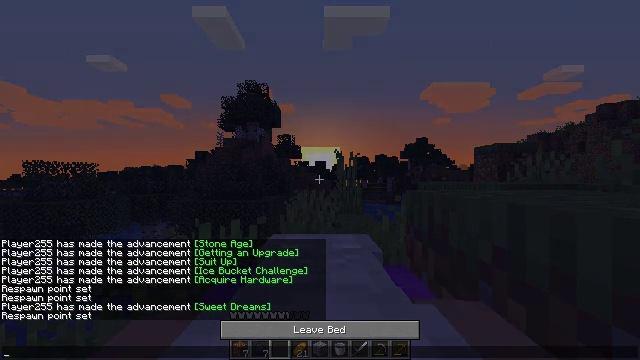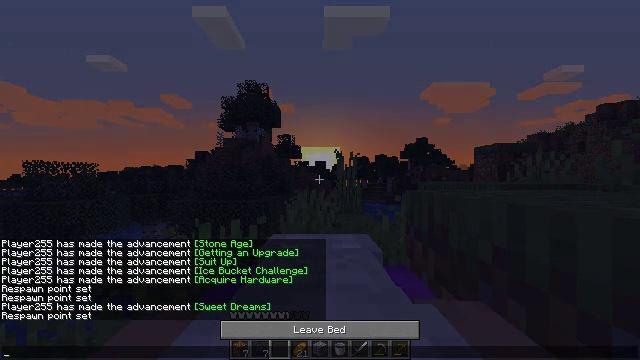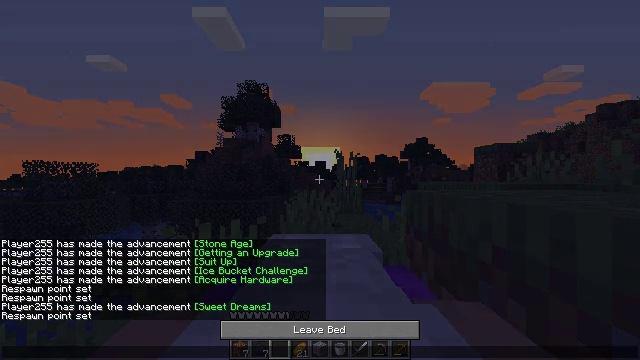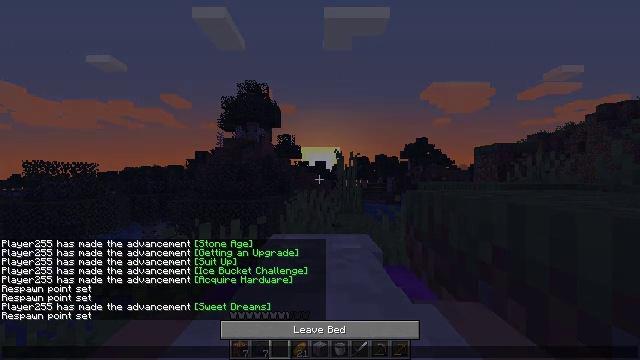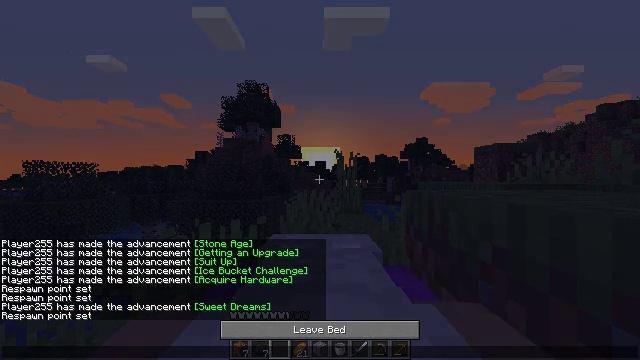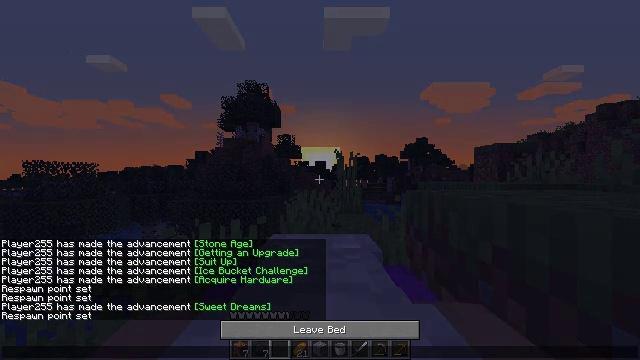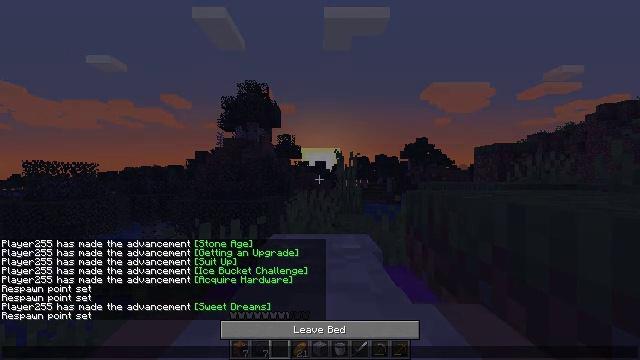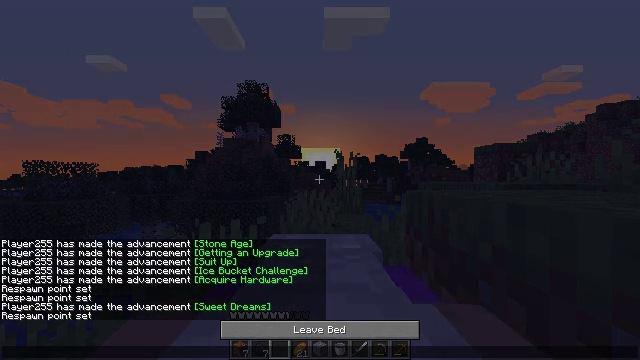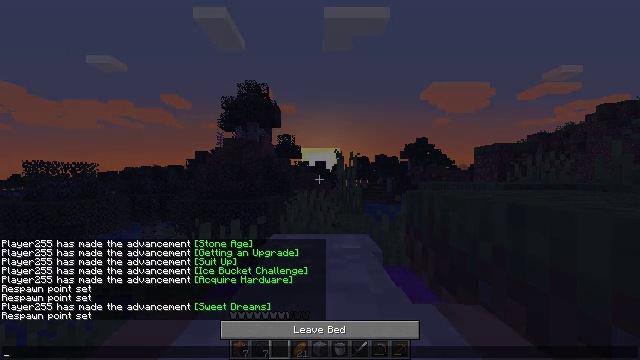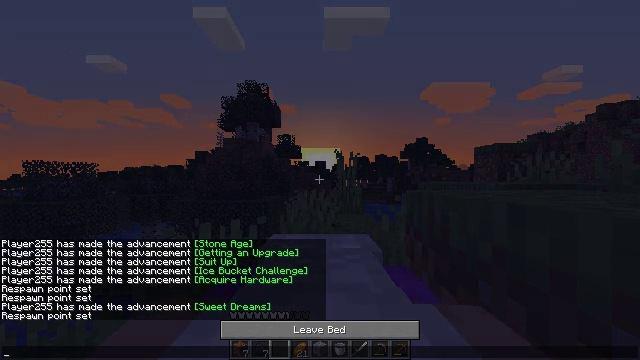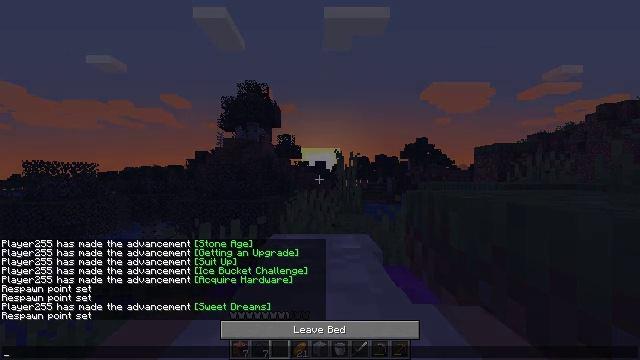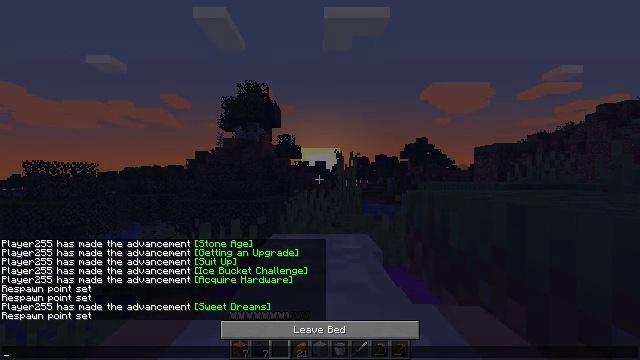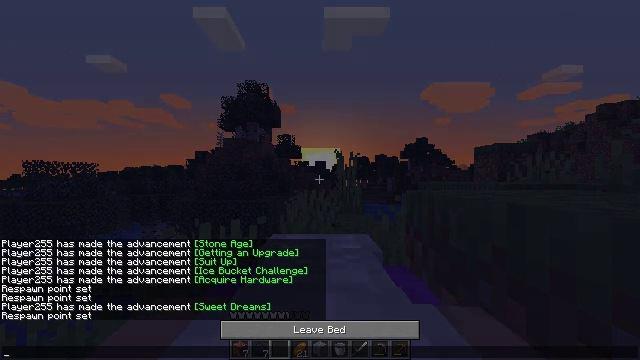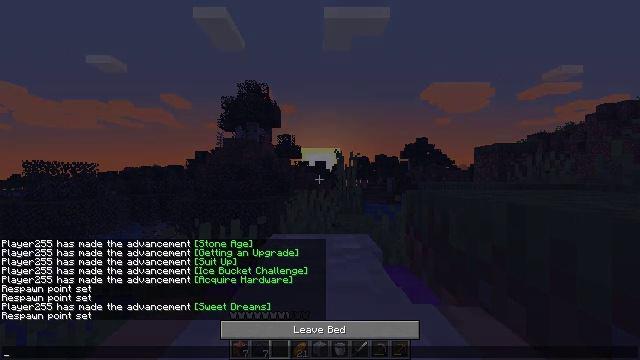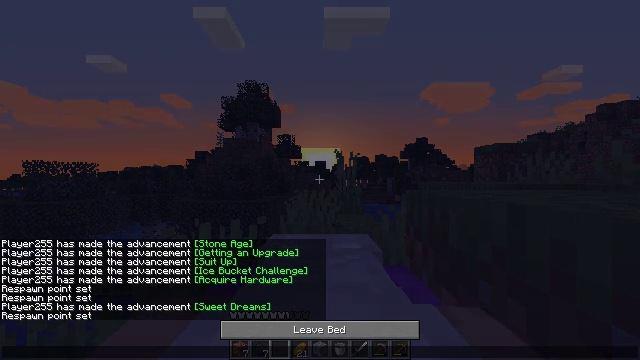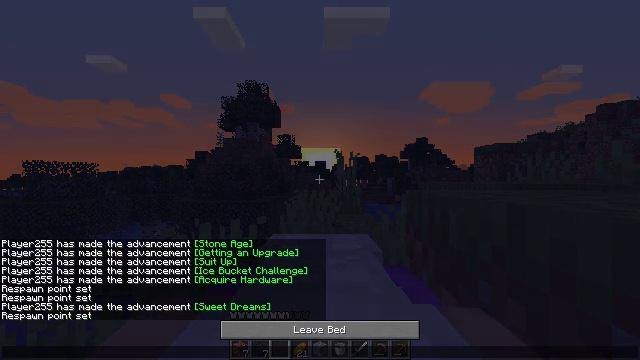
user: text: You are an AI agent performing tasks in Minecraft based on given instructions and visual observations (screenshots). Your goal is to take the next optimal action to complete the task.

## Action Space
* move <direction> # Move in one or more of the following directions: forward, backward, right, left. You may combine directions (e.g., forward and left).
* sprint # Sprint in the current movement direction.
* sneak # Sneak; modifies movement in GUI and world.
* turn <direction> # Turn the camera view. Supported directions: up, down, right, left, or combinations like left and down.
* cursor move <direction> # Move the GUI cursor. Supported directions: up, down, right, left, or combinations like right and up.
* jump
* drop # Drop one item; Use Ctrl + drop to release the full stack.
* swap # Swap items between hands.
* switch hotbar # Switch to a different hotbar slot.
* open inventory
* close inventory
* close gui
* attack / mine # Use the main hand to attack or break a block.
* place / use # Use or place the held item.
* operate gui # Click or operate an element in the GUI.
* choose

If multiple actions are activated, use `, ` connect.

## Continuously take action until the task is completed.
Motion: motion action
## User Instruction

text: Hold left button to gather the purple bed.
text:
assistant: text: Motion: no_op
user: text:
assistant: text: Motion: no_op
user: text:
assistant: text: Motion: no_op
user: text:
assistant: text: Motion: no_op
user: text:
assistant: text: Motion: no_op
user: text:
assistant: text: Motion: no_op
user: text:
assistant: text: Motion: no_op
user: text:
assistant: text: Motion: no_op
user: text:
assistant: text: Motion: no_op
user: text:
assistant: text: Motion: no_op
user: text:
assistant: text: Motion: no_op
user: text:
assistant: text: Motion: no_op
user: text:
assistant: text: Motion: no_op
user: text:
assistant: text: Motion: no_op
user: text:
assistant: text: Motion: no_op
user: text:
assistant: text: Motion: no_op
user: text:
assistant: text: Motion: no_op
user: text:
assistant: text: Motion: no_op
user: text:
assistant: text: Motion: no_op
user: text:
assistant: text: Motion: no_op
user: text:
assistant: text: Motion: no_op
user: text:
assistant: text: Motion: no_op
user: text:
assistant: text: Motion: no_op
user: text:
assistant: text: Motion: no_op
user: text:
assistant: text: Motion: no_op
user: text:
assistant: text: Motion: no_op
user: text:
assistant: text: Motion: no_op
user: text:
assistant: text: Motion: no_op
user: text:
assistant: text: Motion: no_op
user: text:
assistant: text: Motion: no_op